高一 · 立体几何学
如图, 在三棱雉 $S-A B C$ 中, $S C=A C, \angle S C B=\theta, \angle A C B=\pi-\theta$, 二面角 $S-B C-A$ 的平面角为 $\alpha$, 则 $(\quad)$

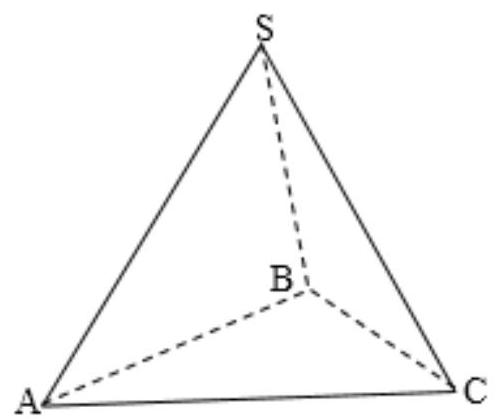
$\alpha \geq \theta$
B. $\angle S C A \geq \alpha$
C. $\angle S B A \leq \alpha$
D. $\angle S B A \geq \alpha$
答案: B
解析: 【分析】

先对 $\theta$ 取 $90^{\circ}$ 特殊值, 进行判断, 最后可以判断出 $\angle S C A \geq \alpha$.

【详解】

当 $\theta=90^{\circ}$ 时, 显然有 $B C \perp A C, B C \perp S C$, 故 $B C \perp$ 平面 $S A C$, 于是 $\angle S C A$ 是二

面角 $S-B C-A$ 的平面角, 即 $\alpha=\angle S C A$, 当 $\theta \neq 90^{\circ}$ 时, $\angle S C A$ 不是二面角

$S-B C-A$ 的平面角, 故而 $\alpha<\angle S C A$, 综上所述: $\angle S C A \geq \alpha$, 故本题选 B.

【点睛】

本题考查了二面角与平面角大小关系的判断, 考查了空间想象能力.